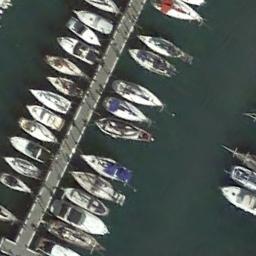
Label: harbor